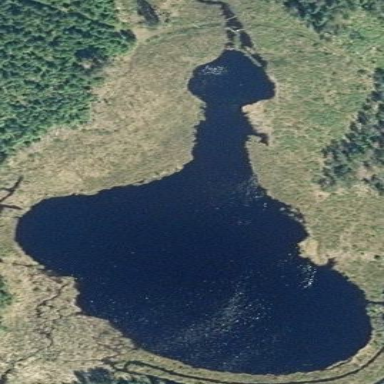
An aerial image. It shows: Lake with natural water.